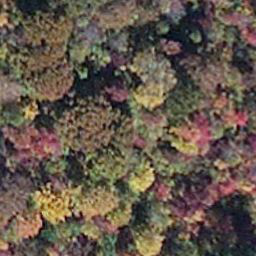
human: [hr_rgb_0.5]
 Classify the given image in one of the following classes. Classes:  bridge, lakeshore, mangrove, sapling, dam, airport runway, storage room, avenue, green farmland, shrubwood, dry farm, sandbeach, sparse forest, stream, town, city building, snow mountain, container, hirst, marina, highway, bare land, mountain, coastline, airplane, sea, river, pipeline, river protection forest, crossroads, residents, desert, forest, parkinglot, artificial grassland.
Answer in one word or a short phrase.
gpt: mangrove